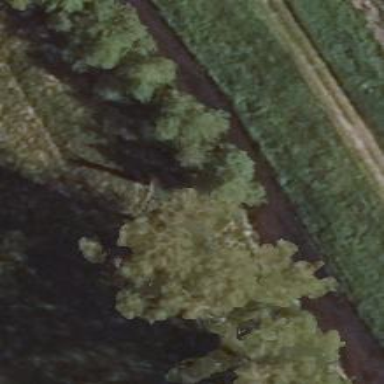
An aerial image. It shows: Row of trees in natural setting.